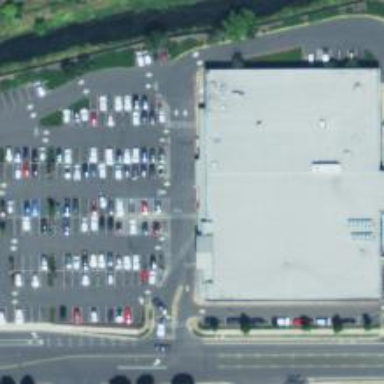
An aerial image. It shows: Supermarket.